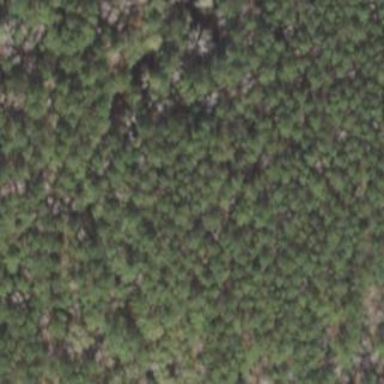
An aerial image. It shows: Woodland consisting mainly of needle-leaved trees.